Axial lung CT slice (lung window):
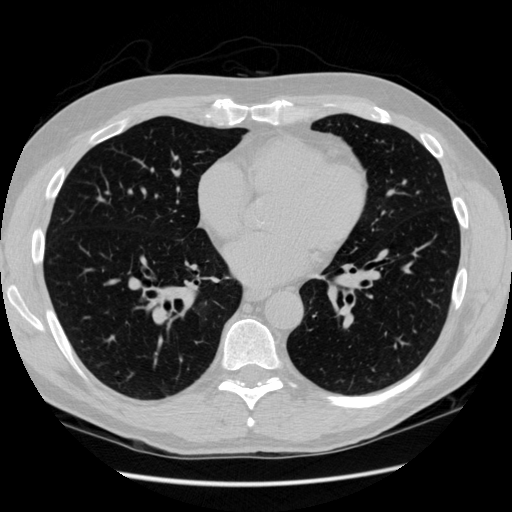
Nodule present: no